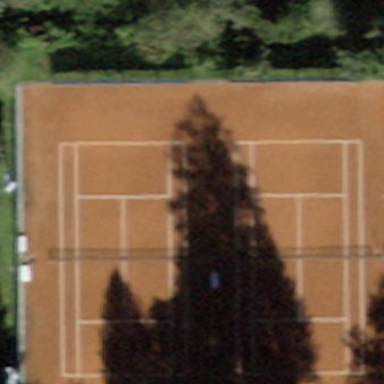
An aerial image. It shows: Tennis court on pitch designated for leisure land.